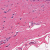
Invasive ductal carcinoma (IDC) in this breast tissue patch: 0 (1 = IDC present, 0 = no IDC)